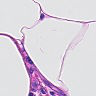
Metastatic tissue present: no